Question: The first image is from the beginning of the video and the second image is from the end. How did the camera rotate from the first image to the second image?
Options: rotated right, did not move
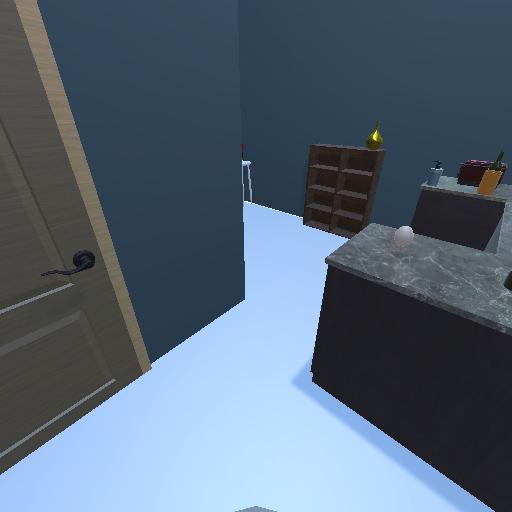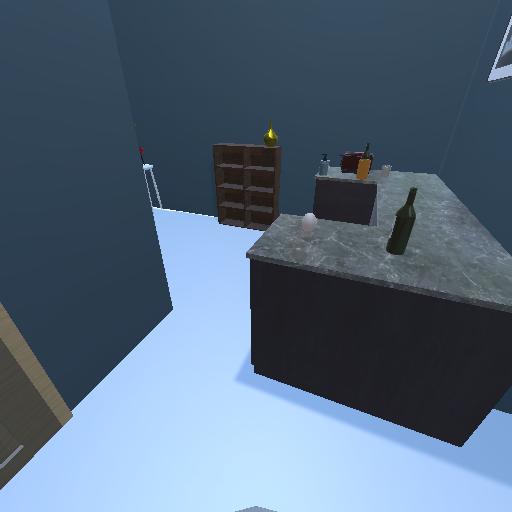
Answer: rotated right